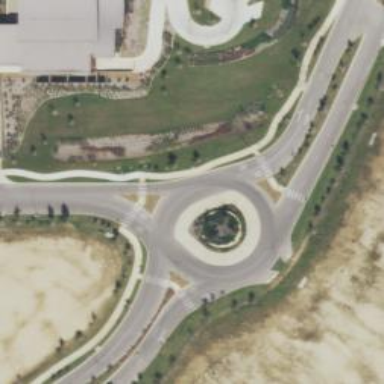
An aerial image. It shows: Unclassified road with asphalt surface leading to roundabout.